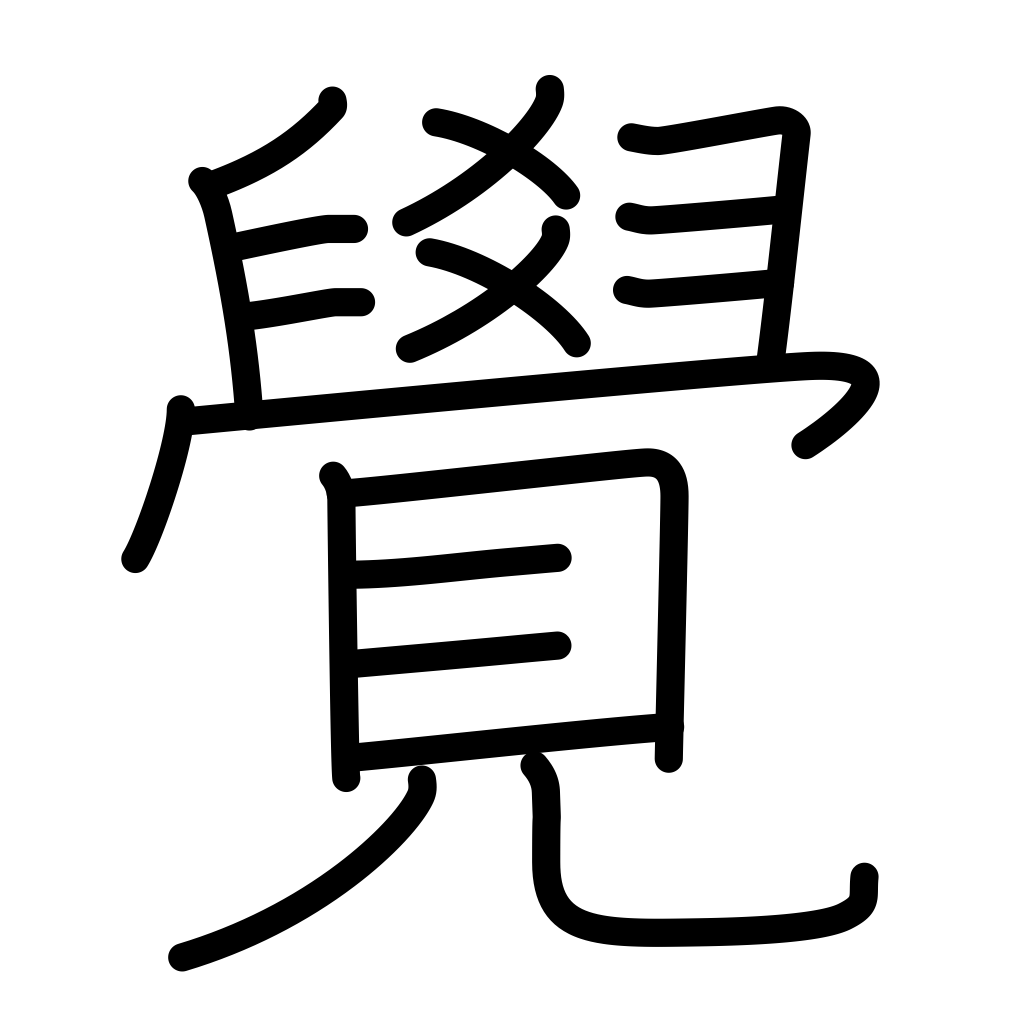
Meaning: memorize